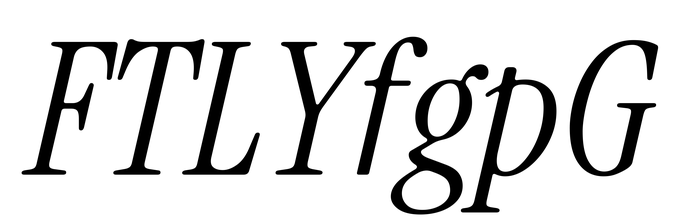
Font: InstrumentSerif-Italic